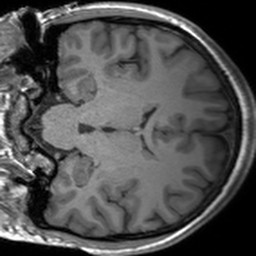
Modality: T1w
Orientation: coronal
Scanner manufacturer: siemens
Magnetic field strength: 3 T
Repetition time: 1.54 s
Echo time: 0.00234 s